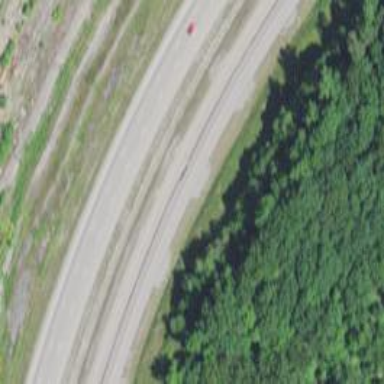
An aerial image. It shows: Expressway with asphalt surface classified as trunk highway.